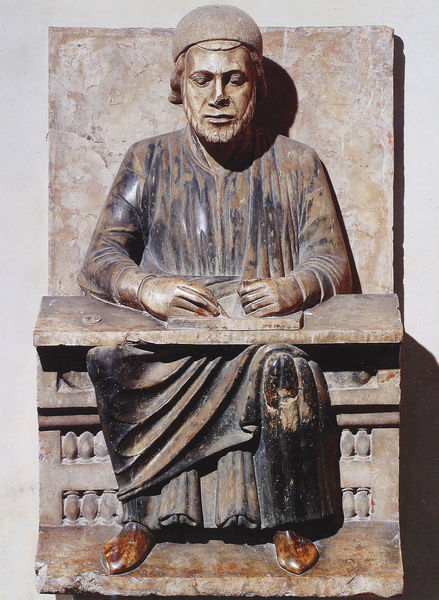
Titel: Vergil
Institution: Mantua, Museo di Palazzo Ducale
Schlagwörter: mann, schwarz, tisch, blick, bart, kappe, mensch, hände, gewand, mantel, skulptur, statue, relief, bank, brett, fassung